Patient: sex M, age 49
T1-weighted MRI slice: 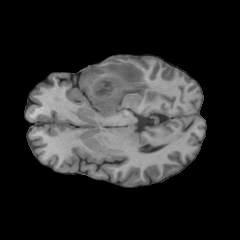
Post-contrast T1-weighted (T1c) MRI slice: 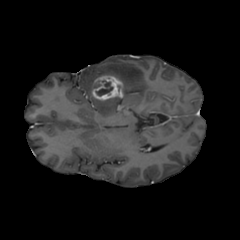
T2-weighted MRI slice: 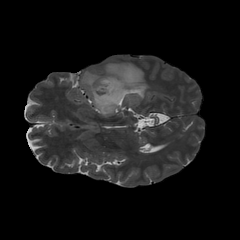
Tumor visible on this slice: yes
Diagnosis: Glioblastoma, IDH-wildtype
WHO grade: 4